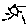
Label: sun